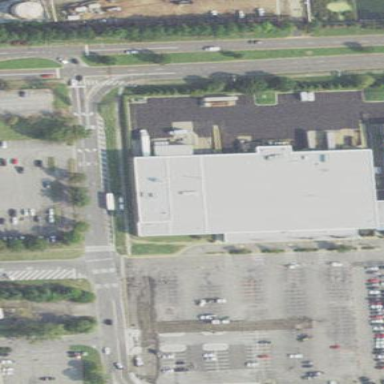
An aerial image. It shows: Retail building.